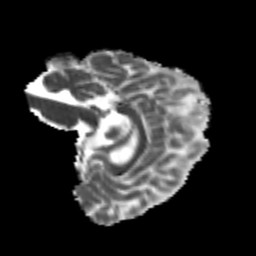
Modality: MD
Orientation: sagittal
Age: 20
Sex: female
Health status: healthy
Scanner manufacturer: philips
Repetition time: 7.388 s
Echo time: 0.08599 s